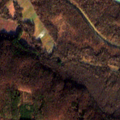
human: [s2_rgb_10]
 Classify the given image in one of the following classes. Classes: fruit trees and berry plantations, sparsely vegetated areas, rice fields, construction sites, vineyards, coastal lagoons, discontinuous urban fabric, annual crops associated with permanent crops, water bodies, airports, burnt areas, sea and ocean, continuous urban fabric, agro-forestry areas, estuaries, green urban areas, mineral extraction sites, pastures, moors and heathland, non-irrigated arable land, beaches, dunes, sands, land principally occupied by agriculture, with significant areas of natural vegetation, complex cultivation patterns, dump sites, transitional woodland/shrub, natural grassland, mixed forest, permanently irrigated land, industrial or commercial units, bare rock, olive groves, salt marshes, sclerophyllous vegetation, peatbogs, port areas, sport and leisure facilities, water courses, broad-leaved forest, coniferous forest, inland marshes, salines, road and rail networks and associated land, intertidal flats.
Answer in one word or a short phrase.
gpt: complex cultivation patterns, broad-leaved forest, coniferous forest, mixed forest